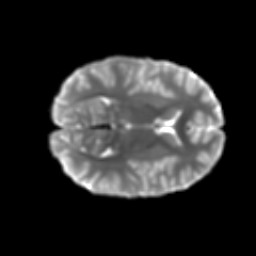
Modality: T2w
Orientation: axial
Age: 12
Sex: male
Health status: ill
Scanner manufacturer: ge
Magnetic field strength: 3 T
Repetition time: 6.752 s
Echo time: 0.079 s